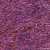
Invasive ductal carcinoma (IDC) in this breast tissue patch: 0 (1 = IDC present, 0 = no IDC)